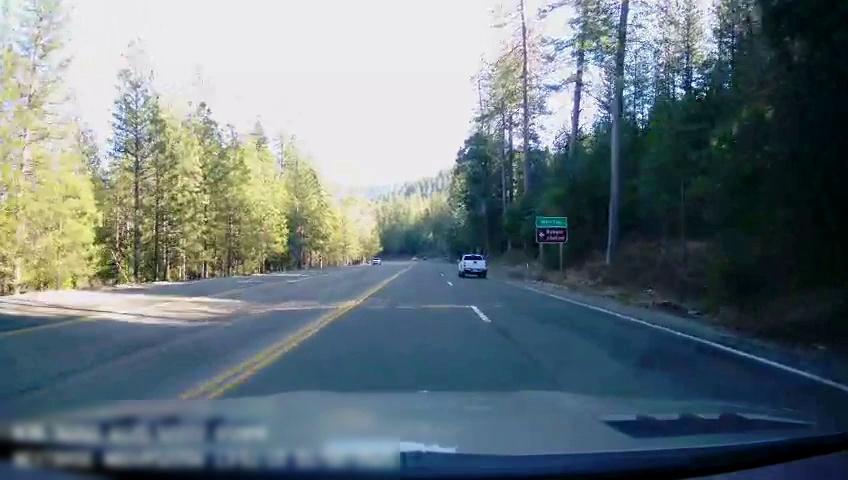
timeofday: Day
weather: Sunny
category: Drivable Space
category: Vehicles | Car
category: Vehicles | Truck
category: Lanes | Current Lane
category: Lanes | Alternate Lane
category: Lanes | Current Lane
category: Lanes | Alternate Lane
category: Lanes | Opposite Lane
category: Lanes | Opposite Lane
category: Lanes | Opposite Lane
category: Traffic | Signs